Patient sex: F
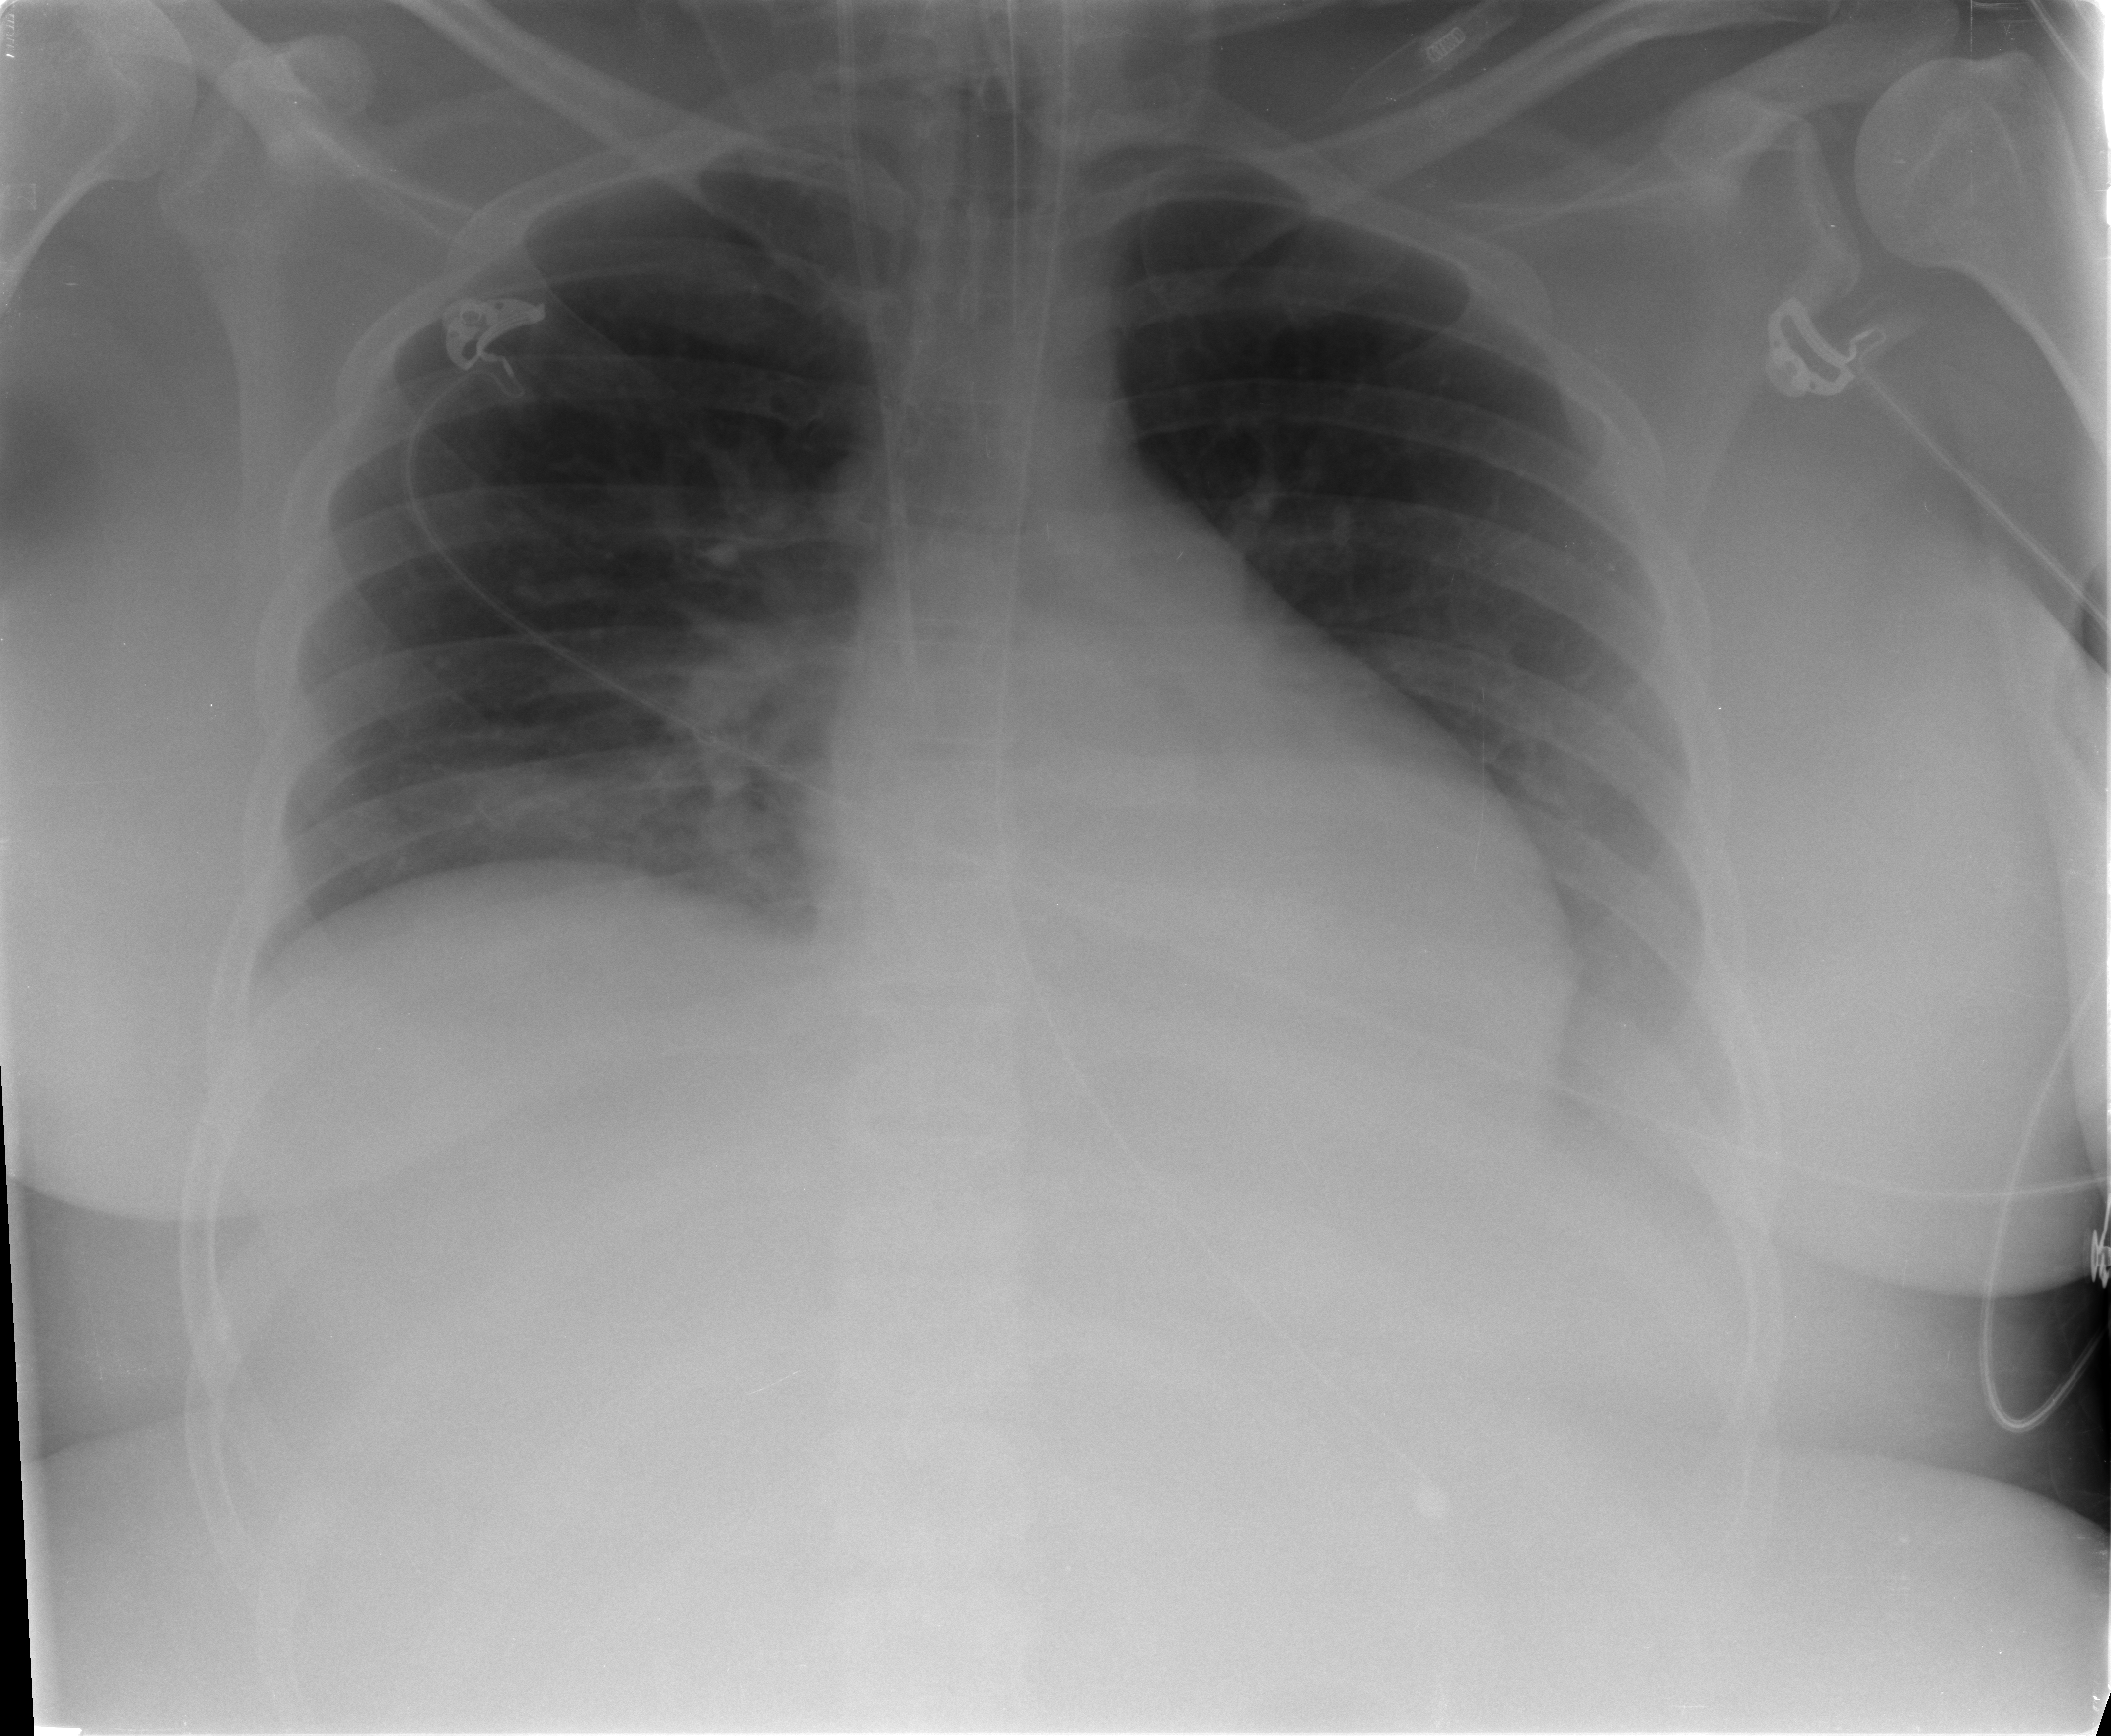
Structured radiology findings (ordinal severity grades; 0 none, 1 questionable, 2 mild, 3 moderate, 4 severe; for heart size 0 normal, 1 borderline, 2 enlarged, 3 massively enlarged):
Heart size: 0
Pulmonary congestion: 0
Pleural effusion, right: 1
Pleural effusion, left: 2
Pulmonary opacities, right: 1
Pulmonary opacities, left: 0
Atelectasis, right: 2
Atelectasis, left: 1